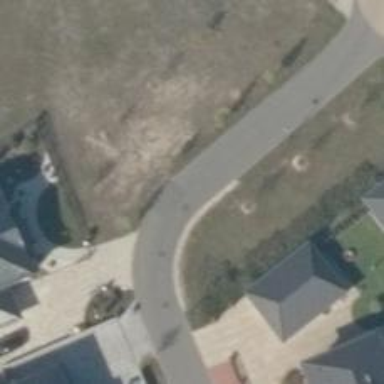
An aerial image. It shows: Residential road with asphalt surface.